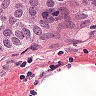
Metastatic tissue present: yes